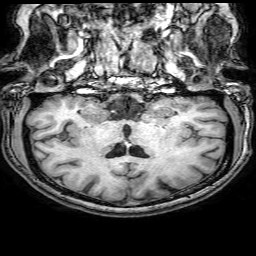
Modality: T1w
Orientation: sagittal
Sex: female
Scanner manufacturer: philips
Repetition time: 0.008117 s
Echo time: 0.00371 s